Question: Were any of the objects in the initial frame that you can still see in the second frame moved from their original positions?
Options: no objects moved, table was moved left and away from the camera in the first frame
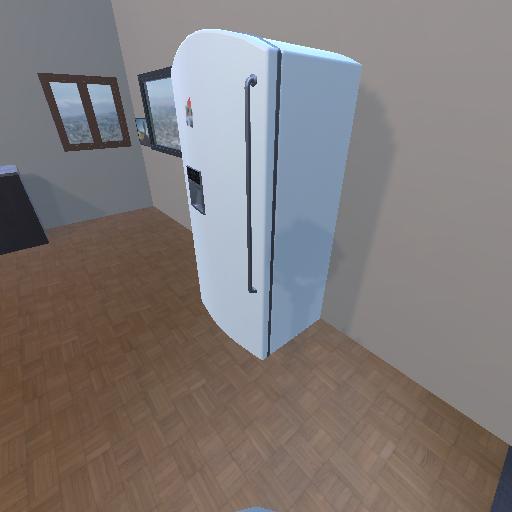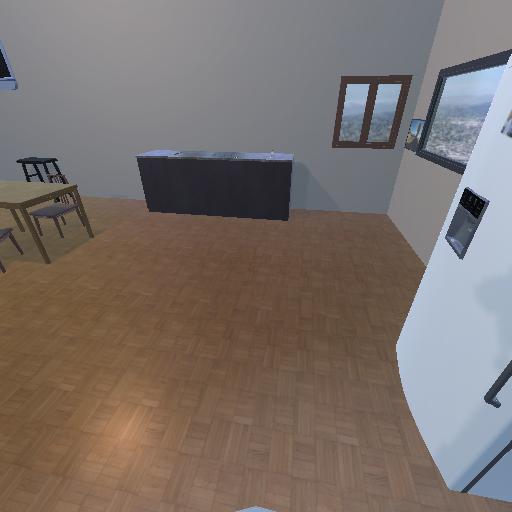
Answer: no objects moved